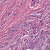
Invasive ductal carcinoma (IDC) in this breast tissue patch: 1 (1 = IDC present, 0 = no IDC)